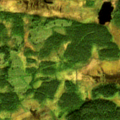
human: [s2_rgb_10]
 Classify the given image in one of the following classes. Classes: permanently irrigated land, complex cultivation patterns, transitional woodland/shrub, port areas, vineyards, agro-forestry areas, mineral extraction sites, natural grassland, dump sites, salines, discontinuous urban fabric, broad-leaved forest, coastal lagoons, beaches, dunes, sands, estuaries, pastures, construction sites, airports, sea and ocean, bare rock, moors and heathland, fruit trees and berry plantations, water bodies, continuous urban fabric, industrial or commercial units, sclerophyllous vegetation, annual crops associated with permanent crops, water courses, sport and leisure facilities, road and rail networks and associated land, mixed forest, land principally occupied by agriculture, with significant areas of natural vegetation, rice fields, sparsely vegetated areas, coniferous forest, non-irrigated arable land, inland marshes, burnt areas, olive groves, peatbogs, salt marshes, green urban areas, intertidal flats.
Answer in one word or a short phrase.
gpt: coniferous forest, mixed forest, transitional woodland/shrub, peatbogs